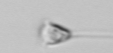
Label: Asterionellopsis_glacialis